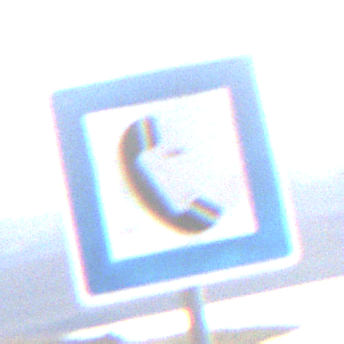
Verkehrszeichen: Fernsprecher
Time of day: SunriseSunset
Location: Outdoor (RoadRail)
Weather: PartlyCloudy
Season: NotSpecified
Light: Natural